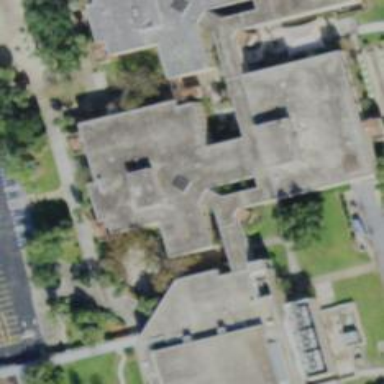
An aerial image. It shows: College building.